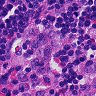
Metastatic tissue present: no